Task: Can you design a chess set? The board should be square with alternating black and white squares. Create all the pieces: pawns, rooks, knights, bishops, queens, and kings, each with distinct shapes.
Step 1584:
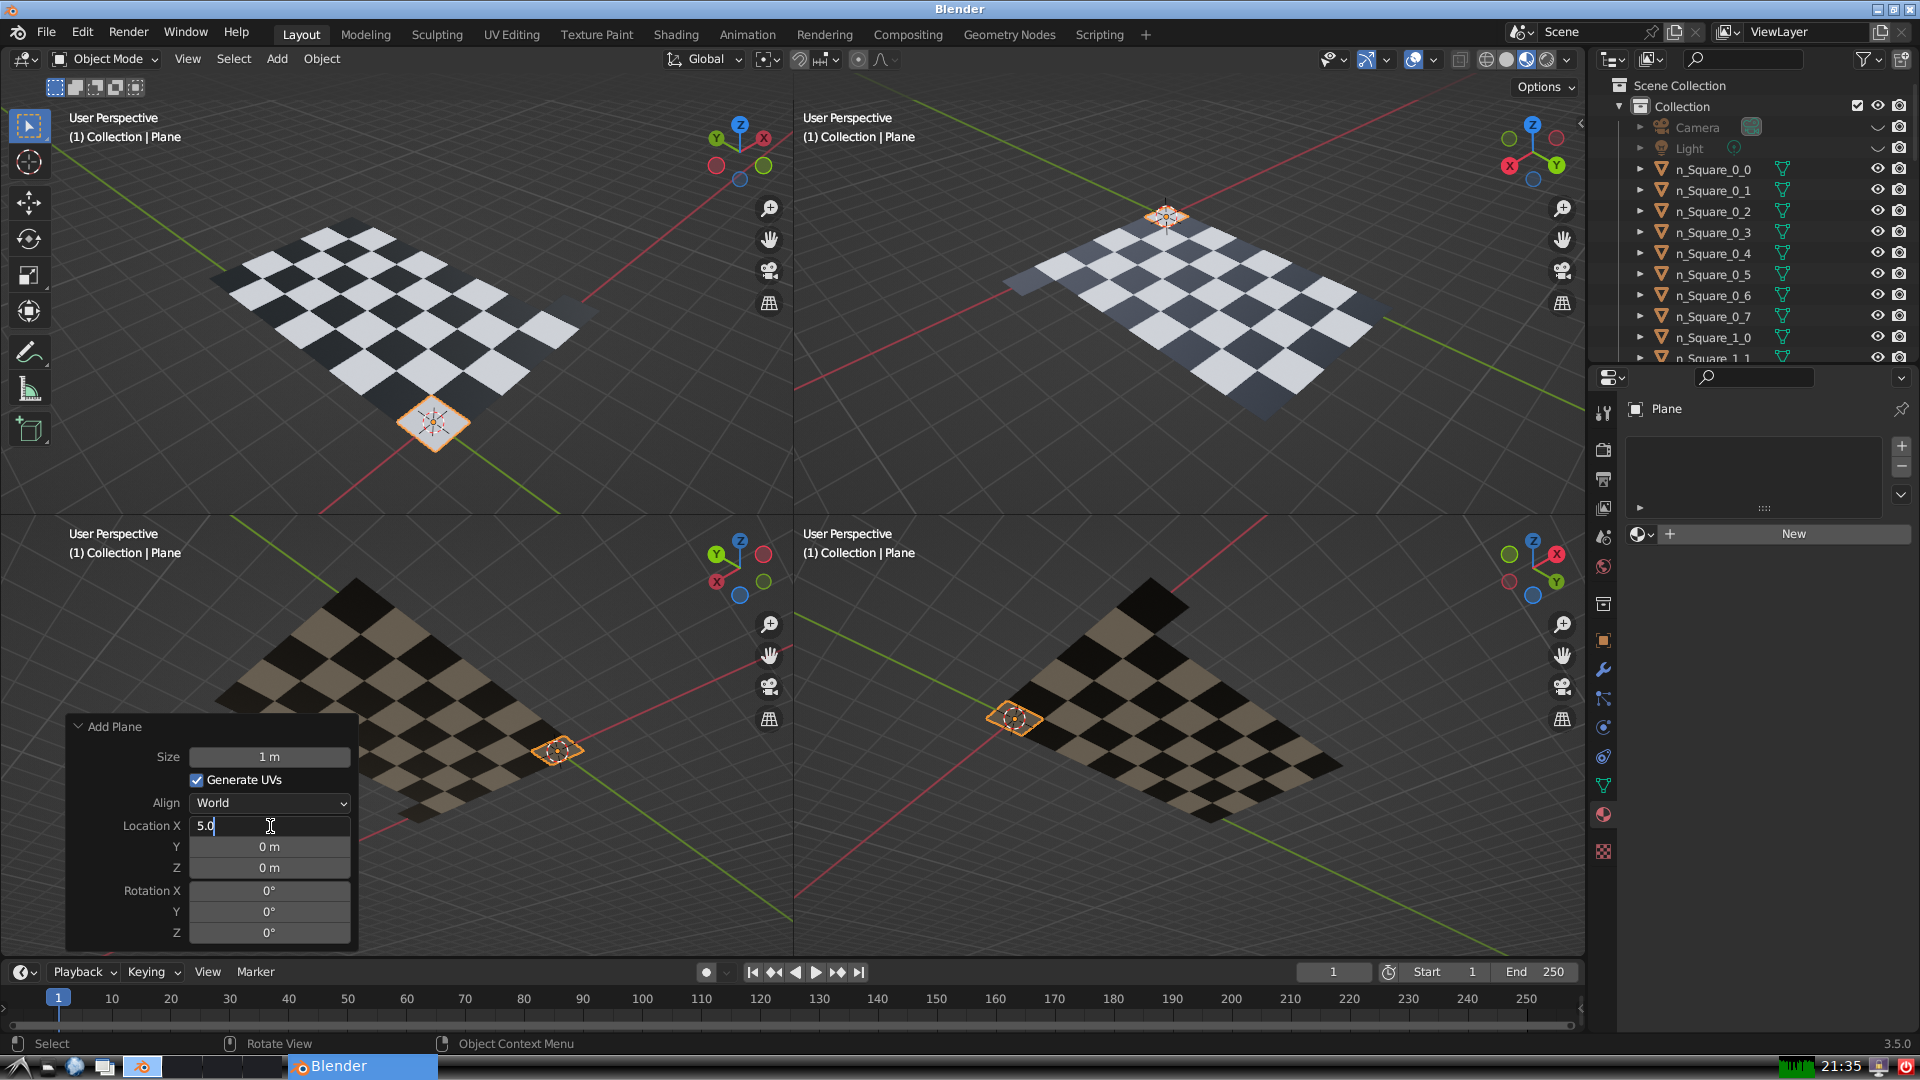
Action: {"key_press": ['Return']}